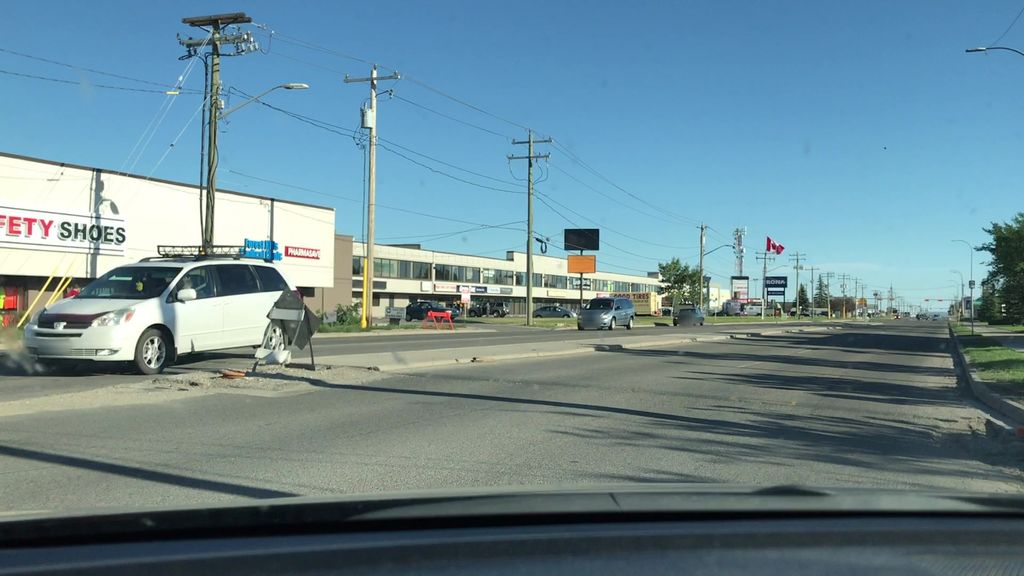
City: calgary